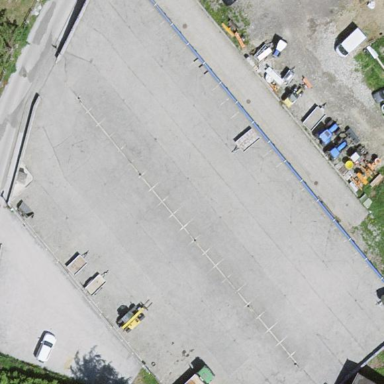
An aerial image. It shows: Multi-storey parking building with asphalt surface.